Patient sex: M
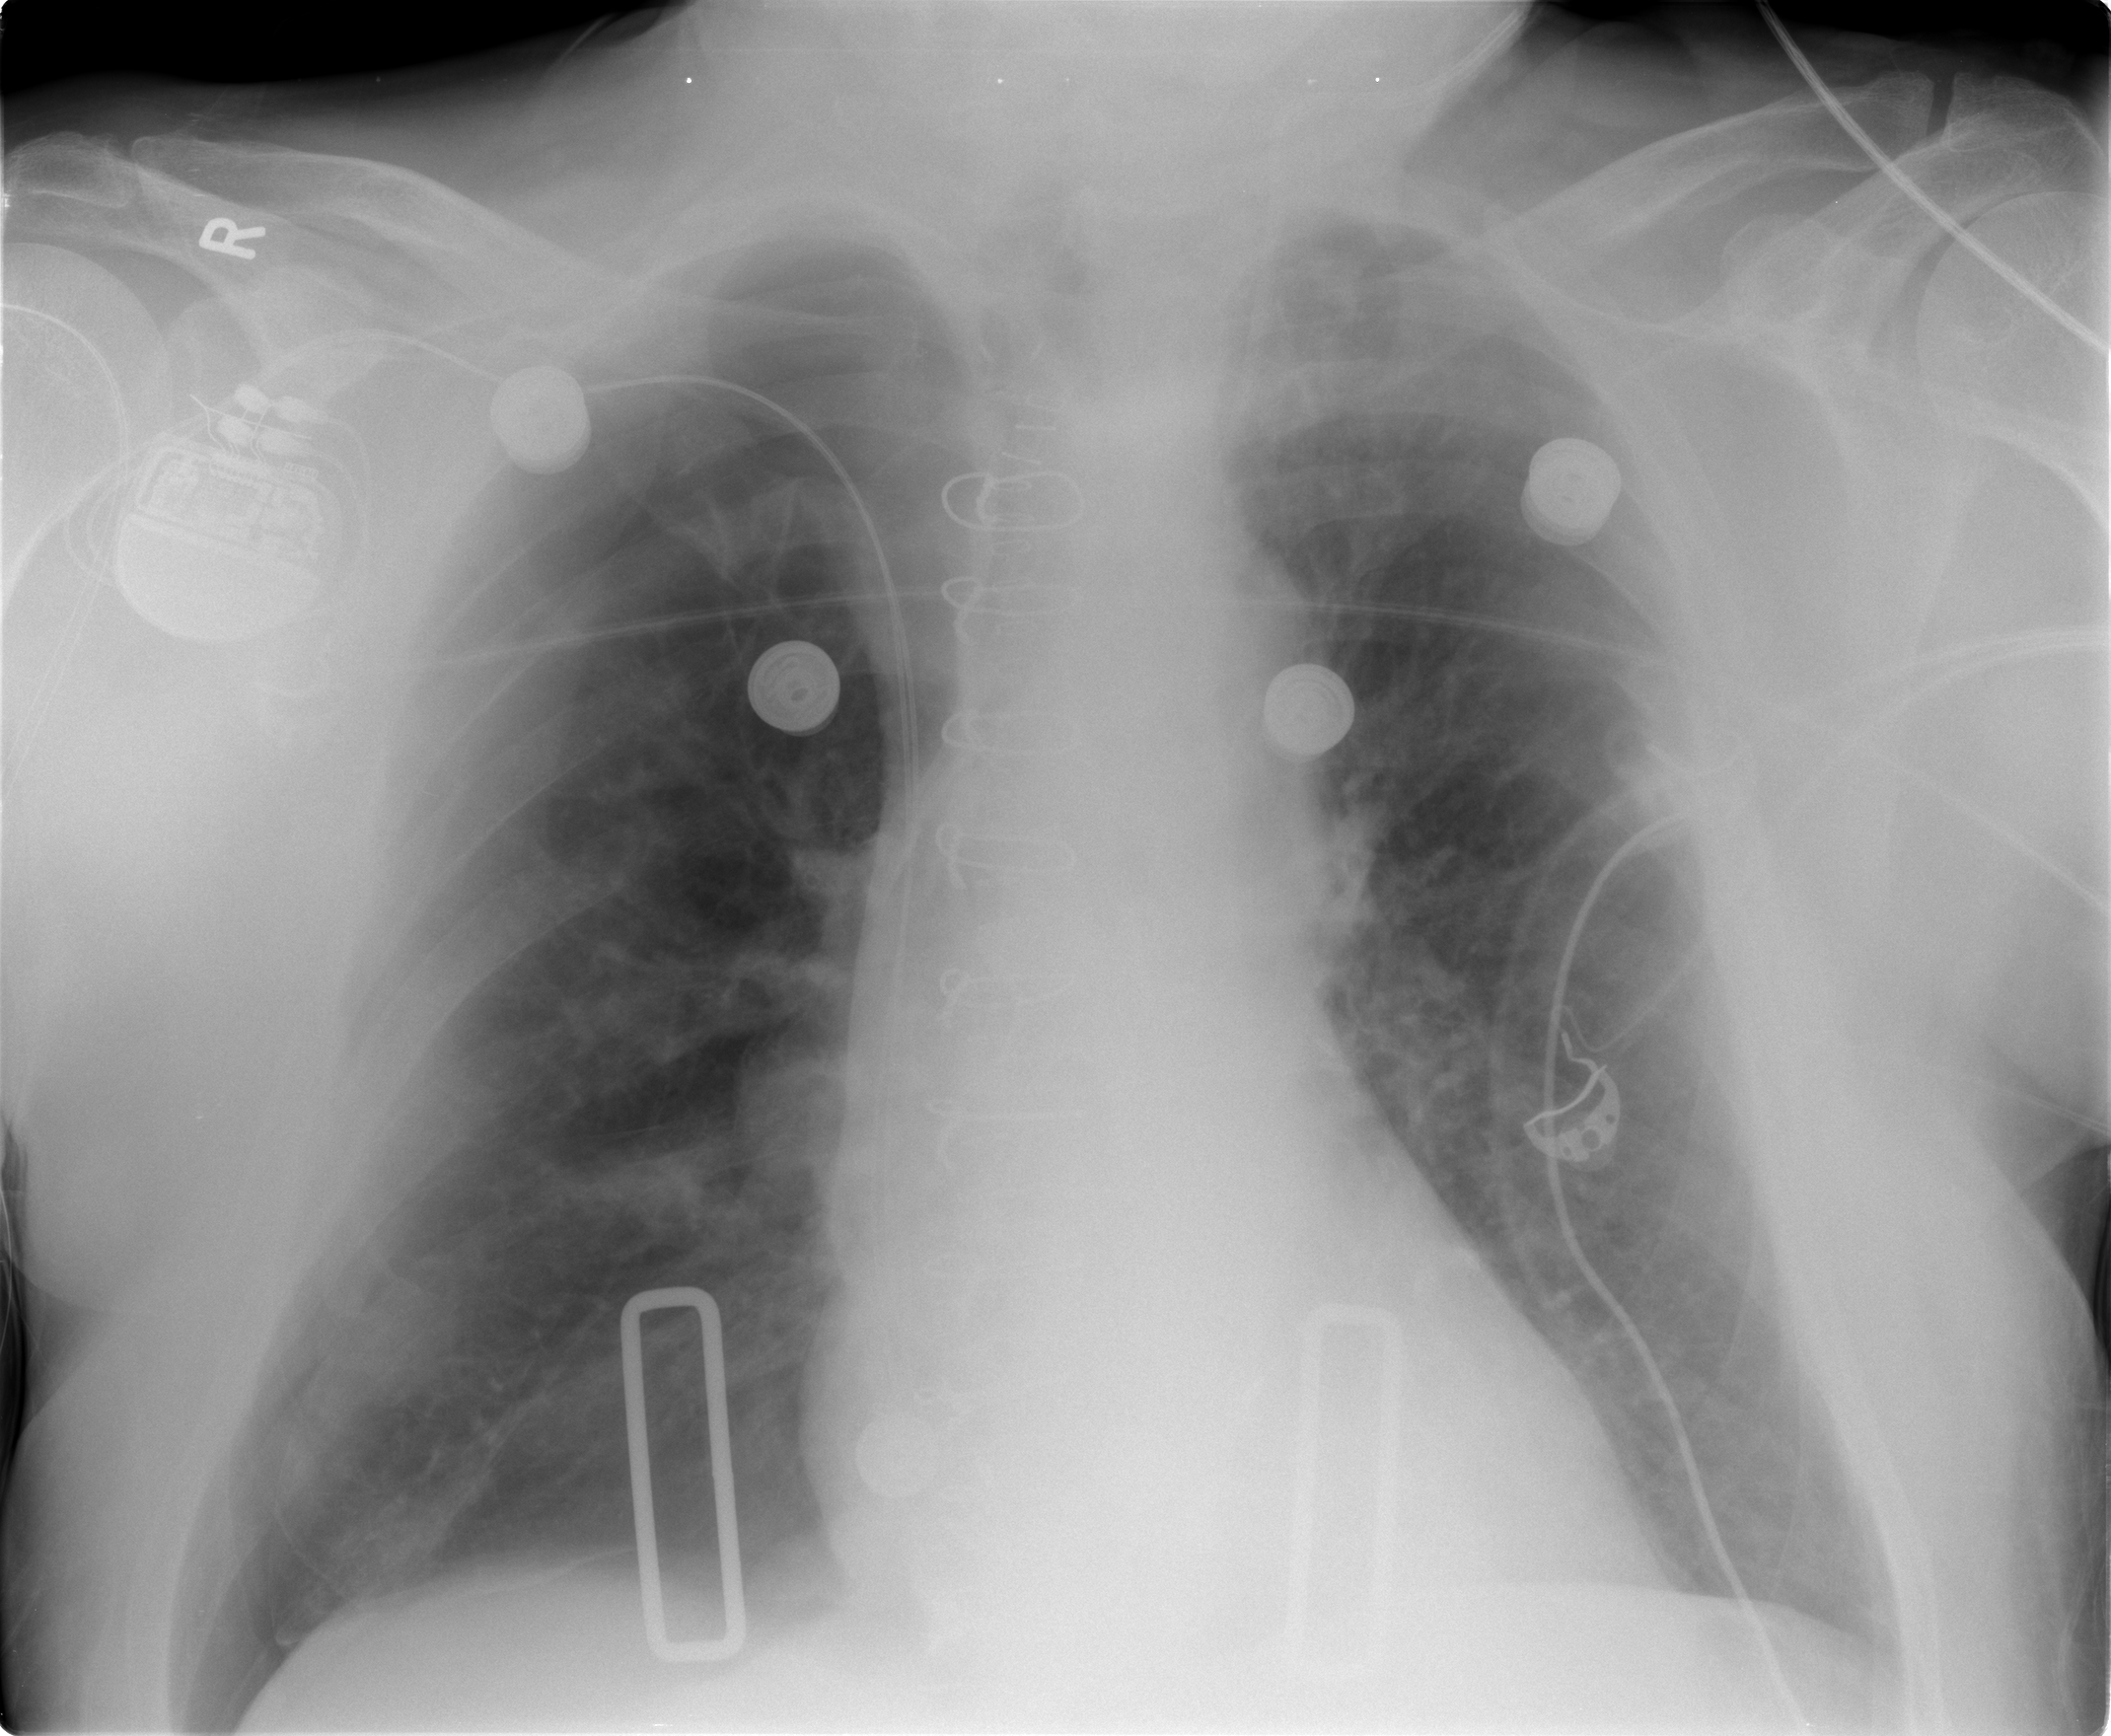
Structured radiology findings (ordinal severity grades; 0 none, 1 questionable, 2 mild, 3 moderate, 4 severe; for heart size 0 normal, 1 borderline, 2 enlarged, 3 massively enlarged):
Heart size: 0
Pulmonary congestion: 2
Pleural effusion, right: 0
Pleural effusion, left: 0
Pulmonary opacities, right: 0
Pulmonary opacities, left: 0
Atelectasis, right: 0
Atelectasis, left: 0